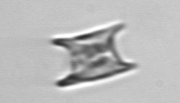
Label: Eucampia